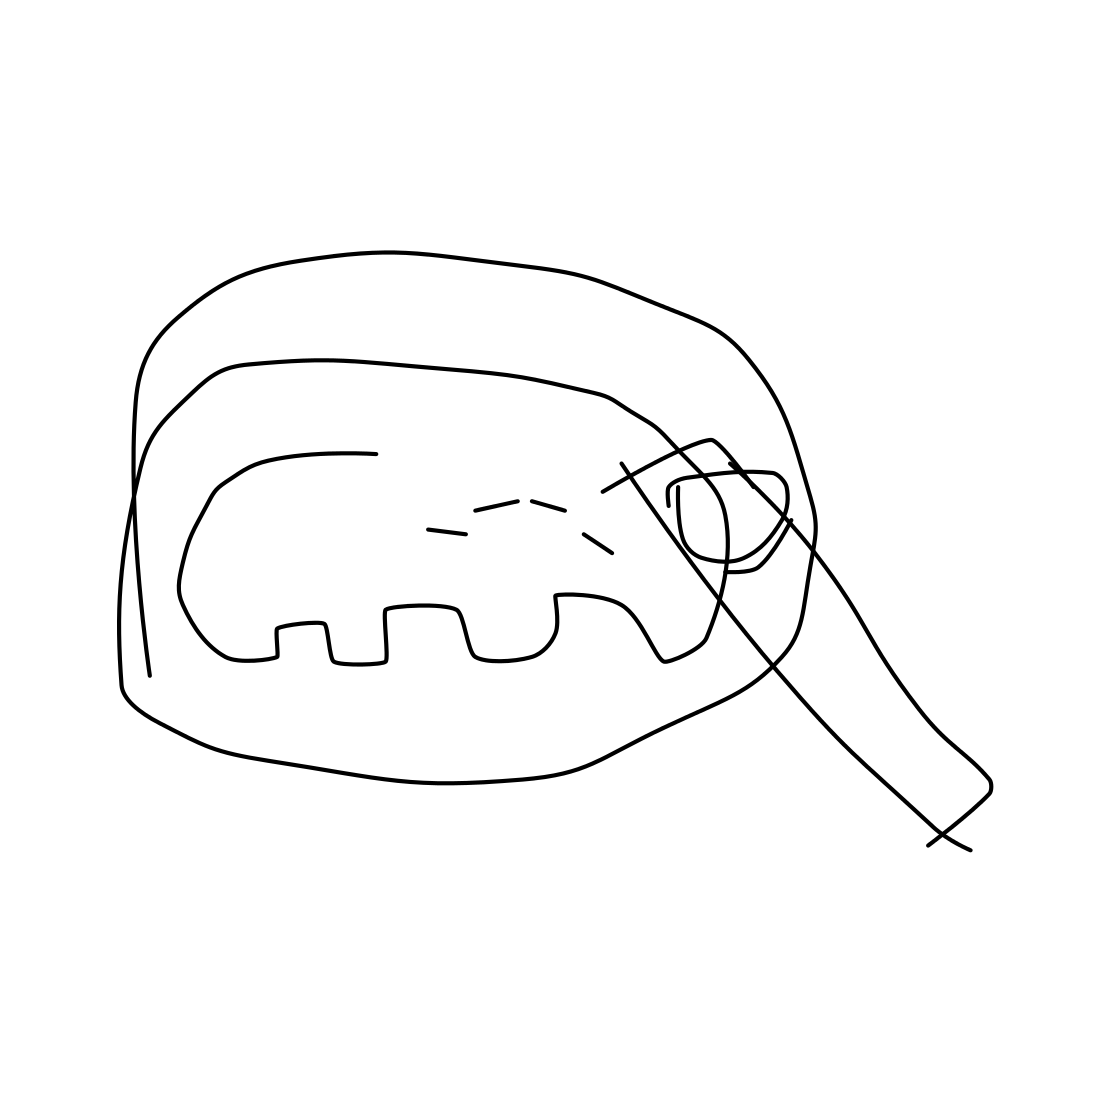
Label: ashtray